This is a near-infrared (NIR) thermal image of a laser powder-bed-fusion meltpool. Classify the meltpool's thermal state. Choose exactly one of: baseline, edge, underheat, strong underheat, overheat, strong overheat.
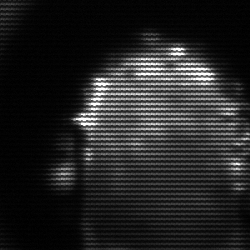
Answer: baseline